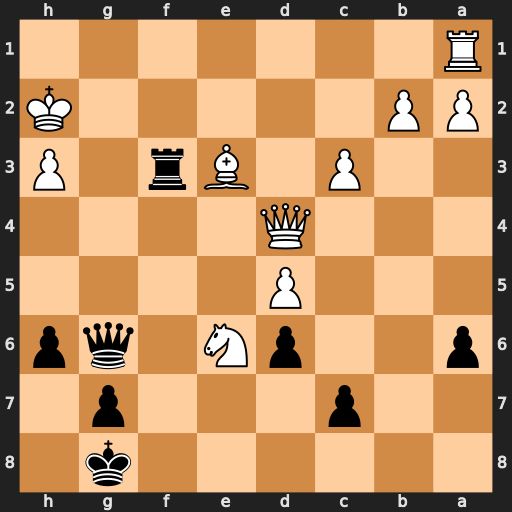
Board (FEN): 6k1/2p3p1/p2pN1qp/3P4/3Q4/2P1Br1P/PP5K/R7
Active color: b
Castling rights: -
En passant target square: -
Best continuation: Qg3+ Kh1 Qxh3+